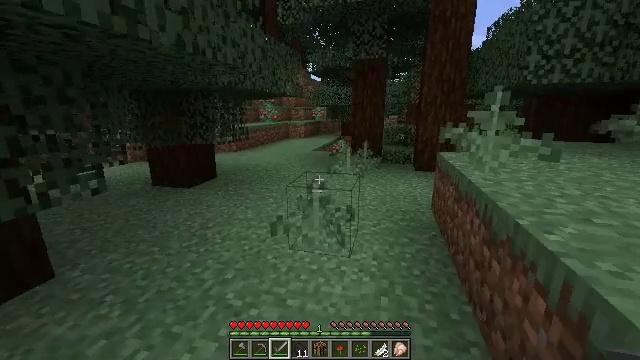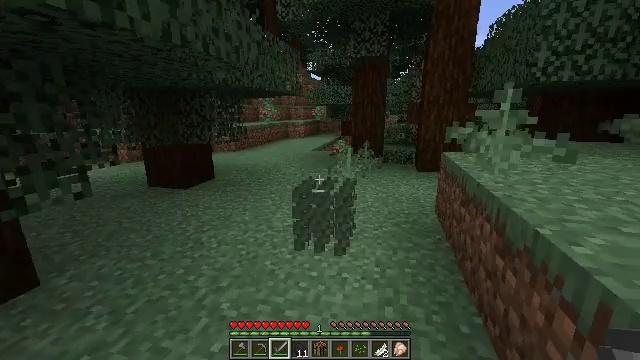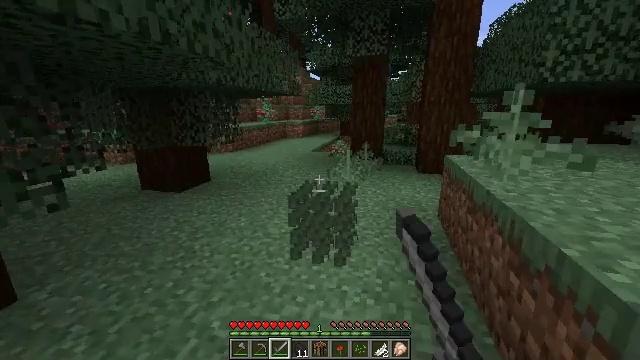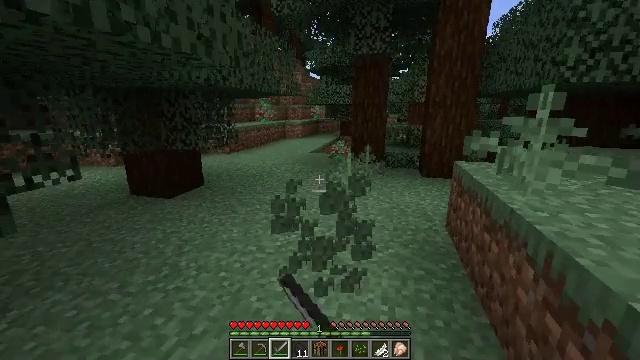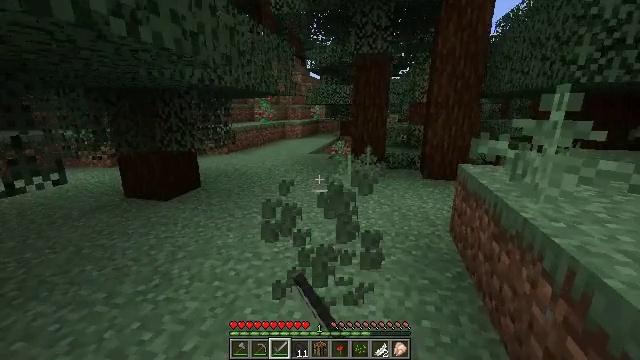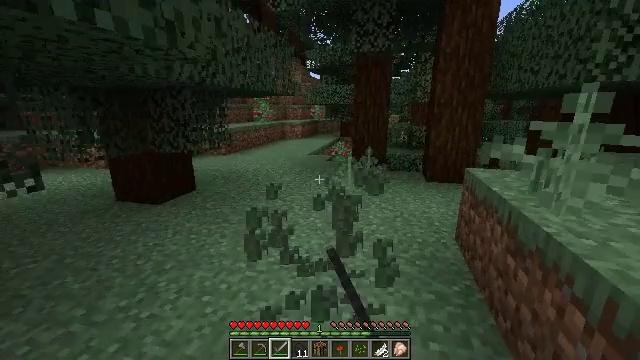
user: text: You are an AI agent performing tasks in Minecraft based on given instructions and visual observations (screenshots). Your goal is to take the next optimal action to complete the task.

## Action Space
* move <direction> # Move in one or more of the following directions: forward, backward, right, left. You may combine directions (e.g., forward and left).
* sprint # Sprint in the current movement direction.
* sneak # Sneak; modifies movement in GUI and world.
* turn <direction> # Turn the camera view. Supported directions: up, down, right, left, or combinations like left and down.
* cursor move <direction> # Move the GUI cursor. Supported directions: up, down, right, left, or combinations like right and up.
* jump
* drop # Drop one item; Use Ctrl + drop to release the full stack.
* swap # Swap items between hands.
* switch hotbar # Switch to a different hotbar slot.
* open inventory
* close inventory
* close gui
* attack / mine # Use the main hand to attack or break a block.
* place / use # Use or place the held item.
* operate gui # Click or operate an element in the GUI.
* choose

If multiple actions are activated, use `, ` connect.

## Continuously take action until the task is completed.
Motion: motion action
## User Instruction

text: Harvest some fern.
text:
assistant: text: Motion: move forward, attack / mine
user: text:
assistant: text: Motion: move forward, attack / mine
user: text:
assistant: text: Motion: move forward, attack / mine
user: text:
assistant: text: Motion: move forward, attack / mine
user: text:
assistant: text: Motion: move forward, attack / mine
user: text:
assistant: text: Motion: no_op